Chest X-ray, AP view. Patient: 47 years old, sex M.
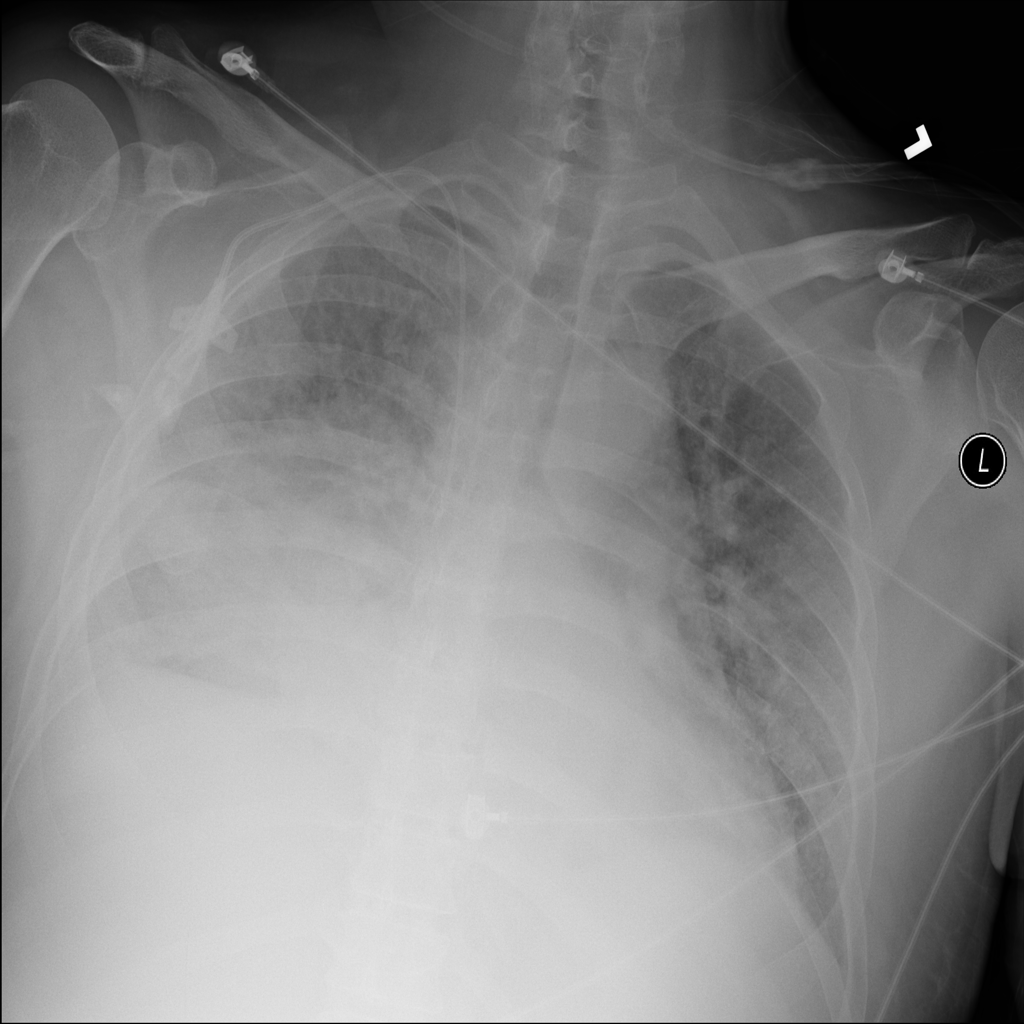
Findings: Edema, Effusion